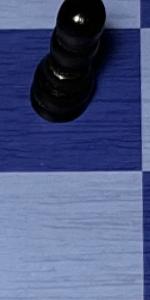
Label: Empty